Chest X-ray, AP view. Patient: 67 years old, sex M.
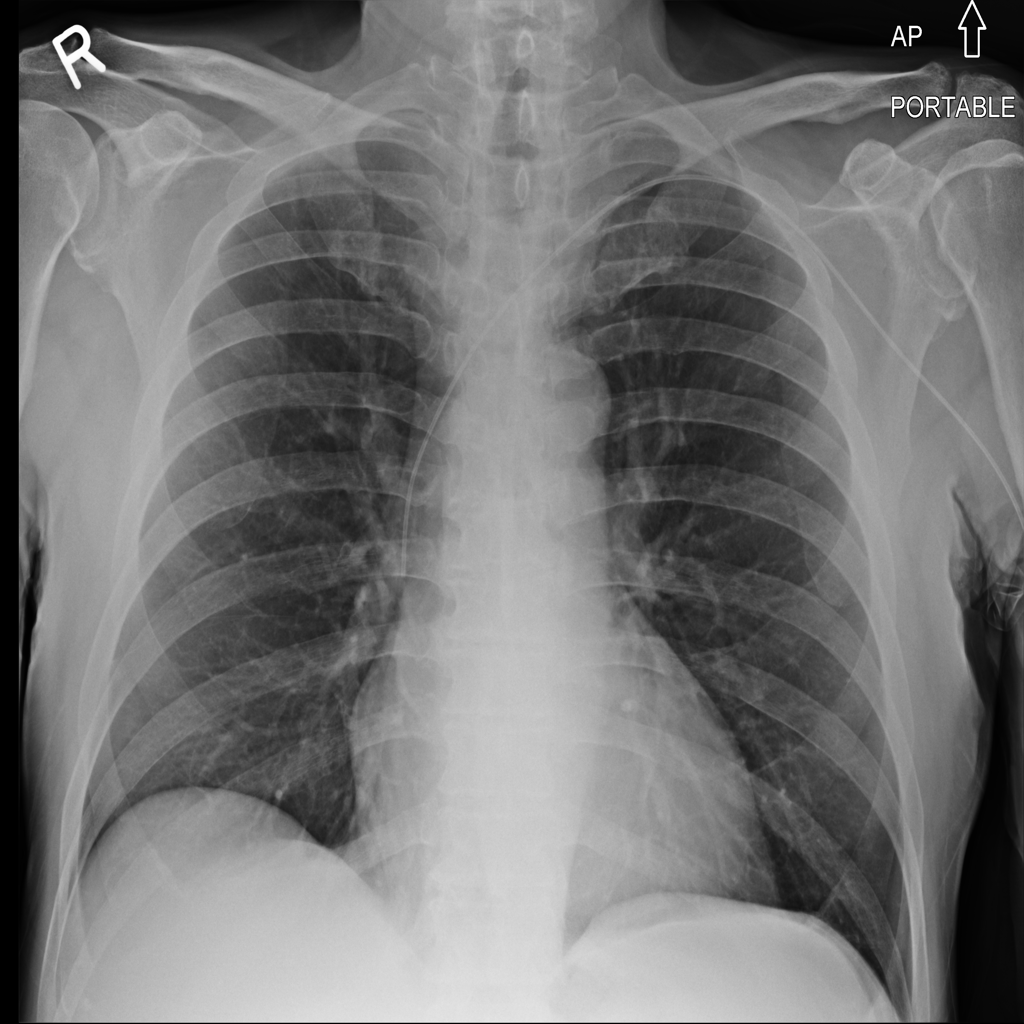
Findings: No Finding